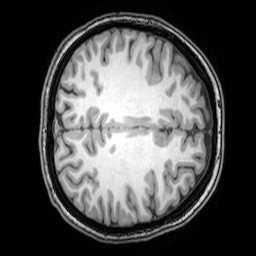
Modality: T1w
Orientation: axial
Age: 22
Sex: female
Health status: healthy
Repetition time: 0.081 s
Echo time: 0.037 s